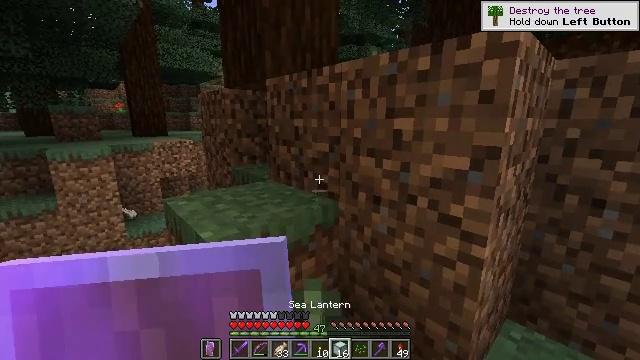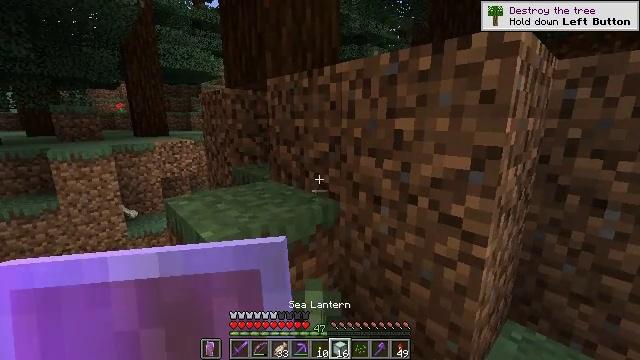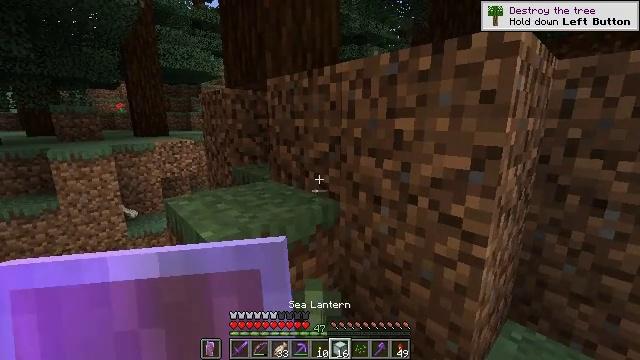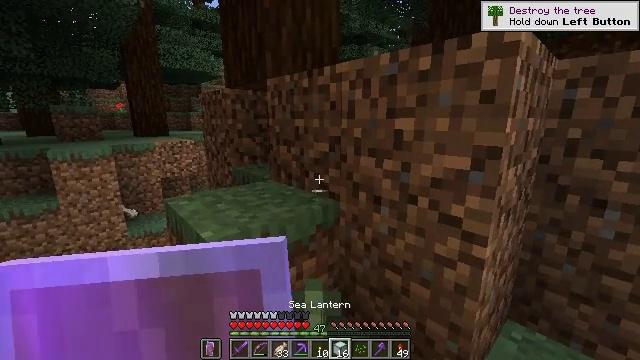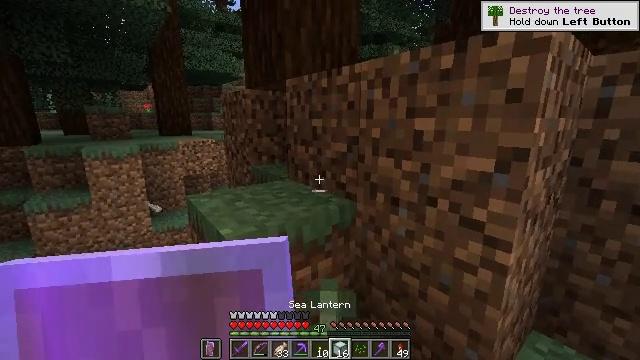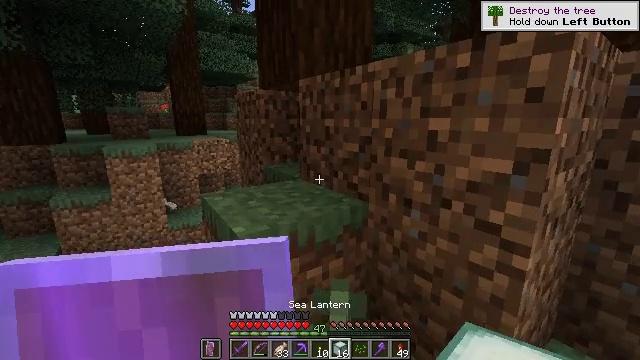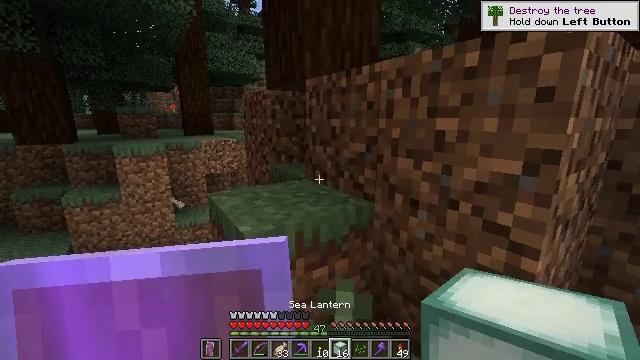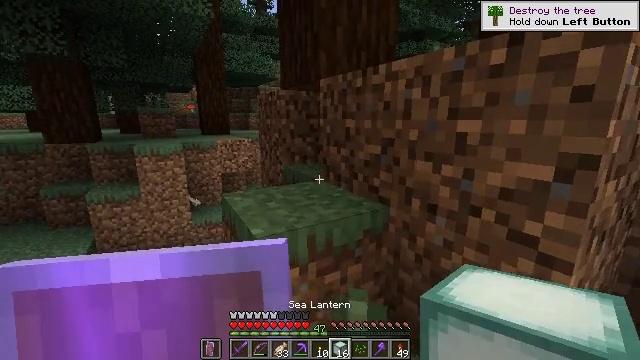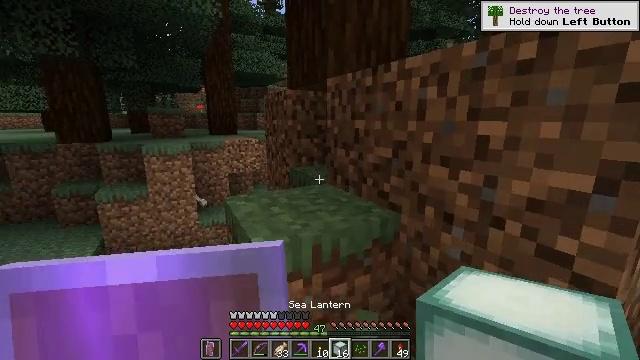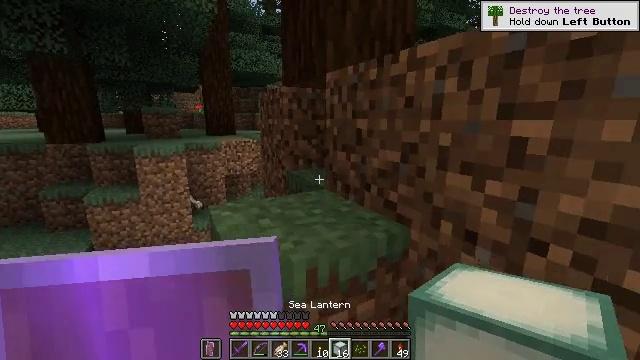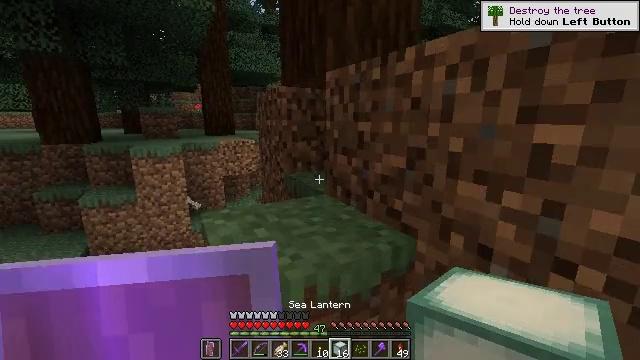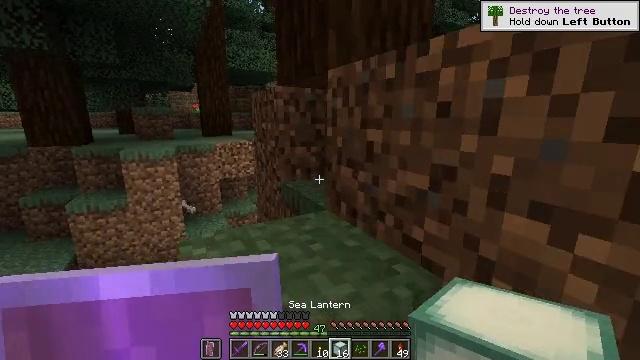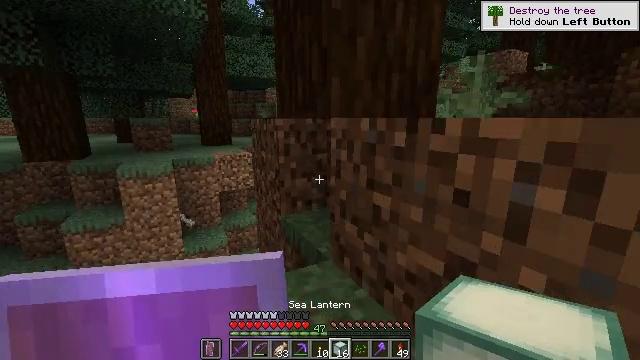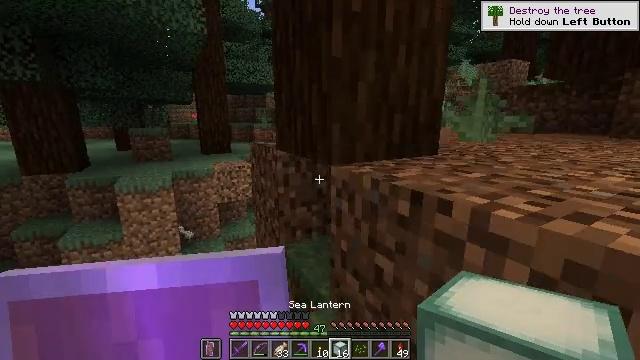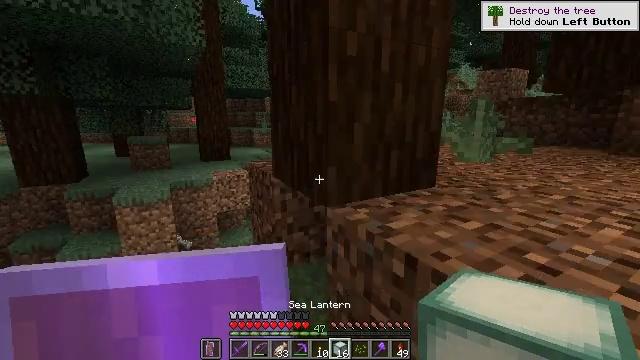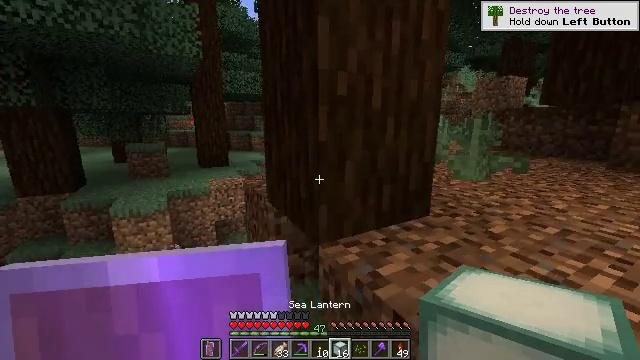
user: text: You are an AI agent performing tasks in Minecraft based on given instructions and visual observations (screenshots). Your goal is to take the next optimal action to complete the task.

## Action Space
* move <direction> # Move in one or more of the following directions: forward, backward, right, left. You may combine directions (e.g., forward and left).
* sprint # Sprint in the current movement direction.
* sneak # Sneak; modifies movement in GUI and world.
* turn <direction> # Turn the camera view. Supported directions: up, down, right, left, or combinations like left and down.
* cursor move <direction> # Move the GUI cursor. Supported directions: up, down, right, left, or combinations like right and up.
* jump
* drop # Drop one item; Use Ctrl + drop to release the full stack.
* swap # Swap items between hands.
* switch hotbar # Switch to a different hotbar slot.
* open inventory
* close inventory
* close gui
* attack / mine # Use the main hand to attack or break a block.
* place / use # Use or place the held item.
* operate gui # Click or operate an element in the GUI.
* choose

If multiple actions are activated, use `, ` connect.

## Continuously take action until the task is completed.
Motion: motion action
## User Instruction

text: Harvest coarse dirt by holding left button.
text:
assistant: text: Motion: no_op
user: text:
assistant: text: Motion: no_op
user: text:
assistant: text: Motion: no_op
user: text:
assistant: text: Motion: turn left
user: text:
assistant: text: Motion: turn left
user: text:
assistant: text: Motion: turn left
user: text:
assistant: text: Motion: move forward, turn left
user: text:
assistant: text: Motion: move forward, turn left
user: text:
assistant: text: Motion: move forward
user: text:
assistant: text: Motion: move forward
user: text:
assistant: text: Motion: move forward
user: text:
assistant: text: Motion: move forward, jump
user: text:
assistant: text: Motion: move forward, jump
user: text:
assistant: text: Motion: move forward, jump
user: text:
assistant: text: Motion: move forward, jump
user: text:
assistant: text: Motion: move forward
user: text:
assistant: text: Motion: move forward, turn right
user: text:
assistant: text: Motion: move forward, turn right and down
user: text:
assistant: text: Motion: turn right
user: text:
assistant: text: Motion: turn right
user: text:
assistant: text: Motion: turn right
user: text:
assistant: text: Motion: turn right
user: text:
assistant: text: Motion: no_op
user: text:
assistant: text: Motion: no_op
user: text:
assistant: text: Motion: turn left
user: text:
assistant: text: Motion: turn left
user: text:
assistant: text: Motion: turn left
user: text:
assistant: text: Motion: turn left
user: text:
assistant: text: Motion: no_op
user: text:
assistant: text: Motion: no_op